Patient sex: M
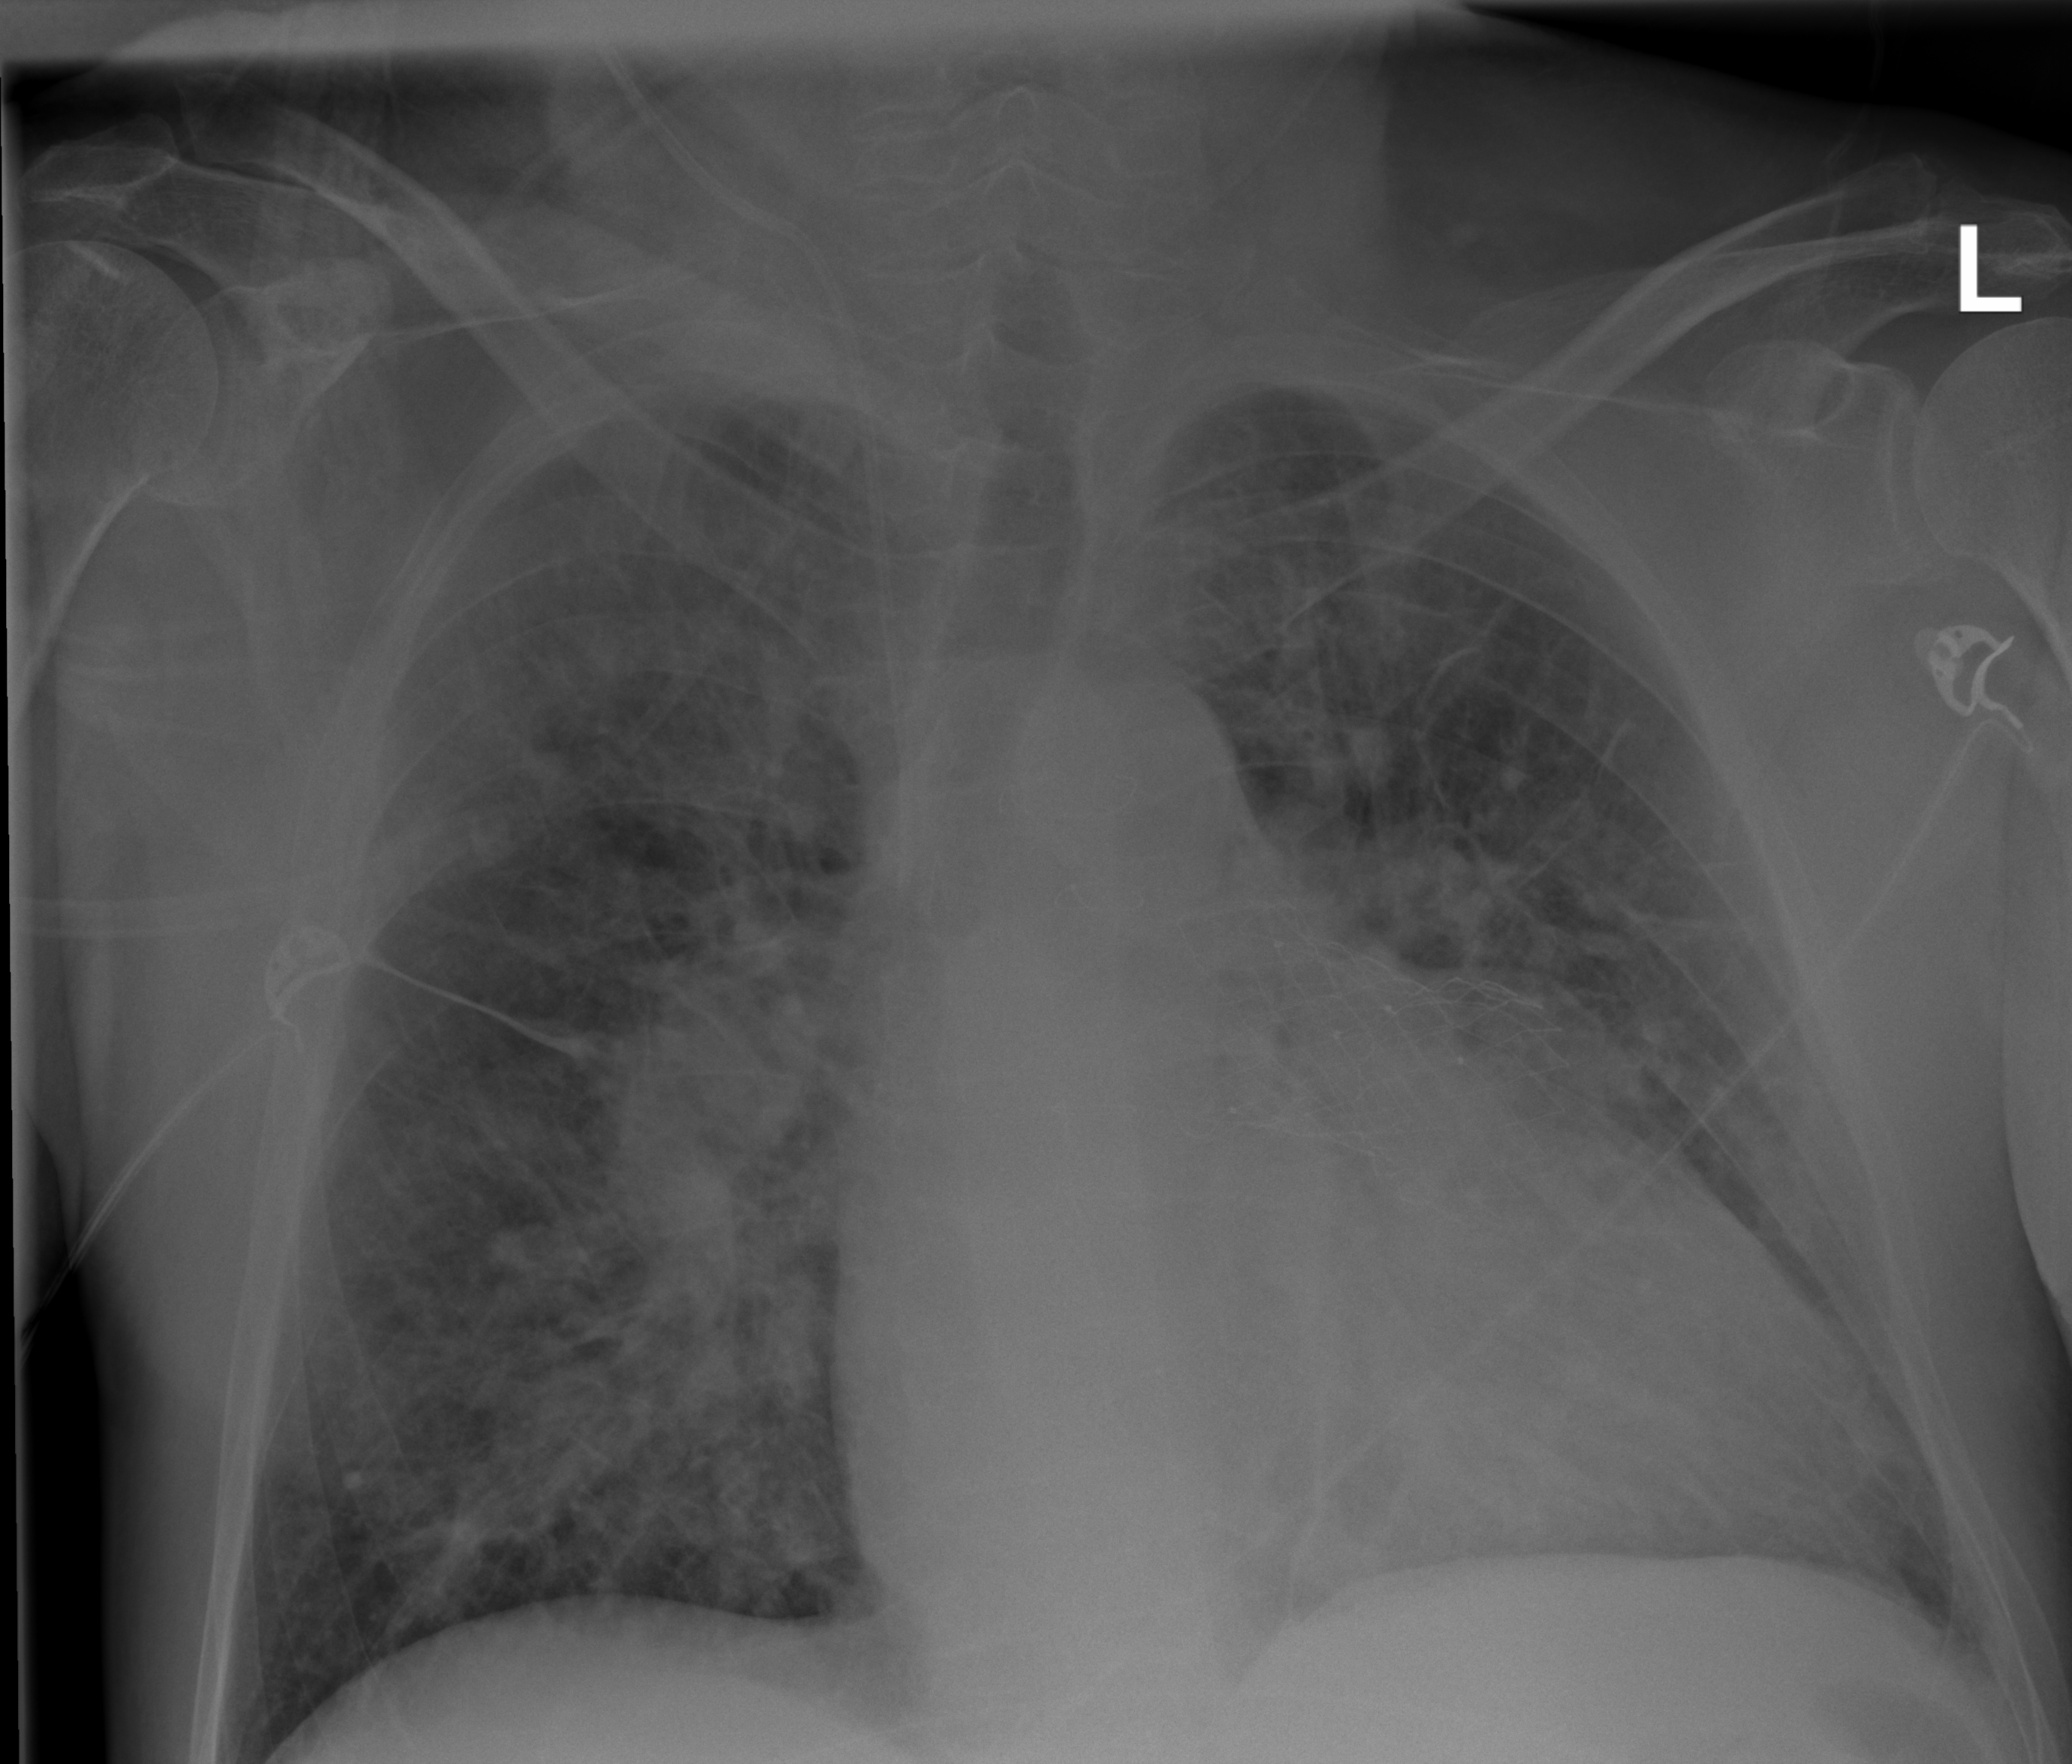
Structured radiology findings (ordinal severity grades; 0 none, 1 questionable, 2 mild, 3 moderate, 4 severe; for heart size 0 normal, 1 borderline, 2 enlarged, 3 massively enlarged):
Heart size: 3
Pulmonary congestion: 4
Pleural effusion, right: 0
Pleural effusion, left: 2
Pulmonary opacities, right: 3
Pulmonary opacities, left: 3
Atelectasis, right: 3
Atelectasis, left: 3